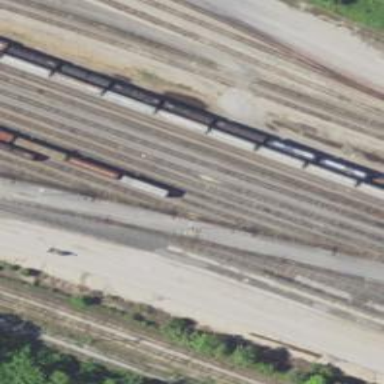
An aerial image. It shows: Railway yard used for servicing trains.